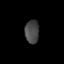
Tissue: prostate
Cell type: T cells
Senescence score: 0.6985
Nuclear area (px): 322
Mean DAPI intensity: 71.326